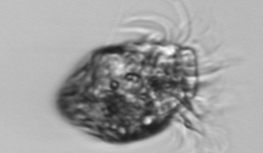
Label: Strombidium_morphotype1